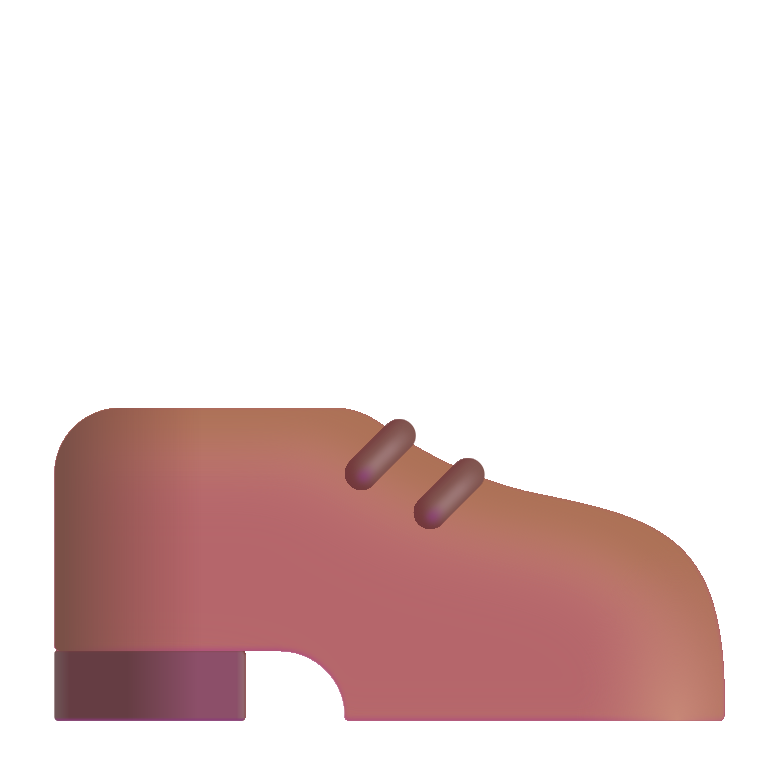
mans shoe color